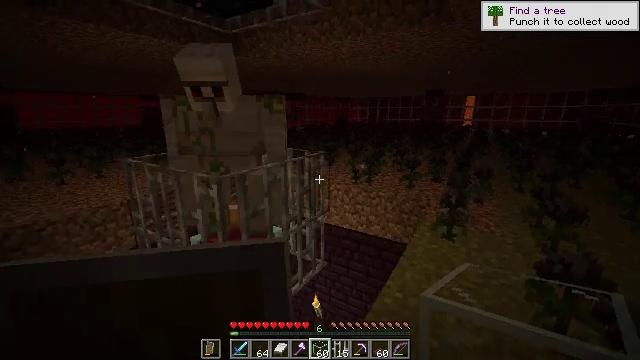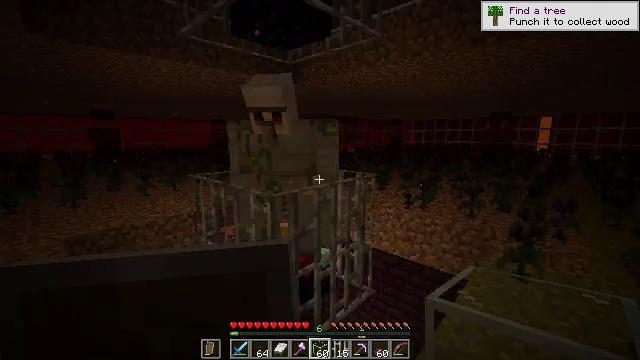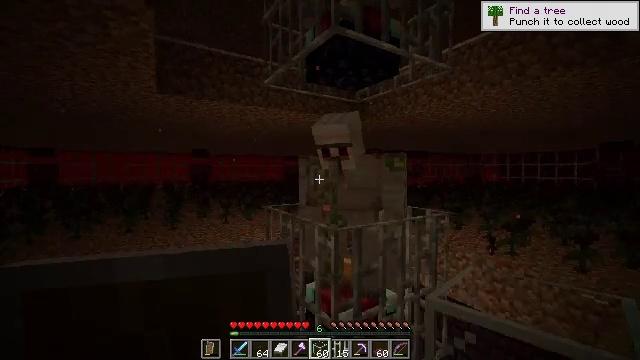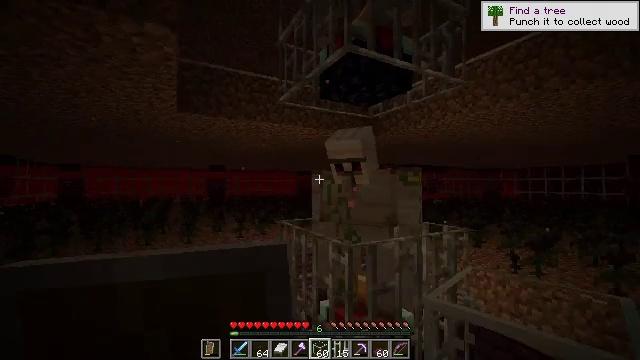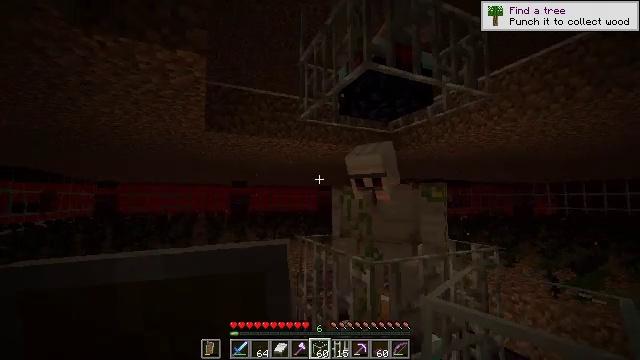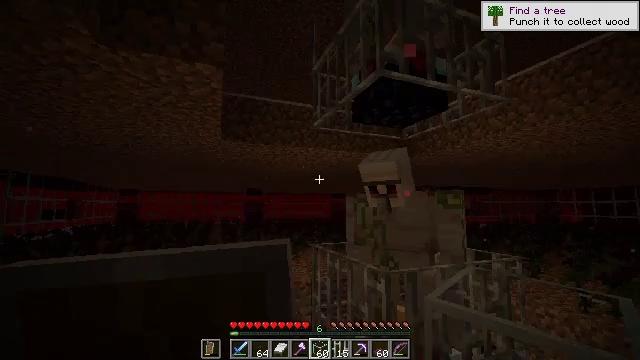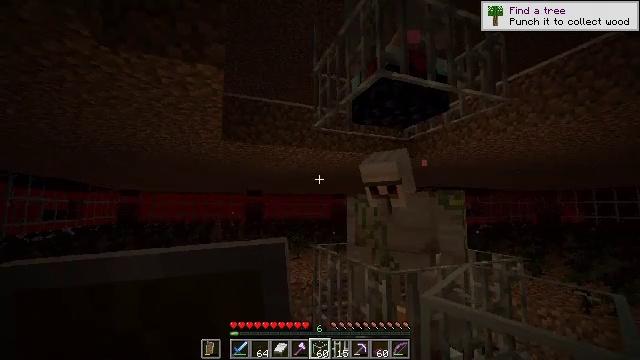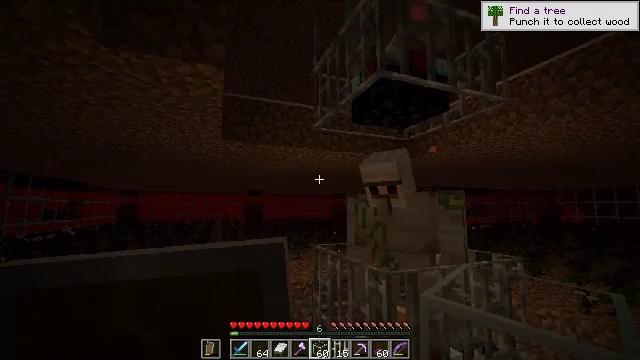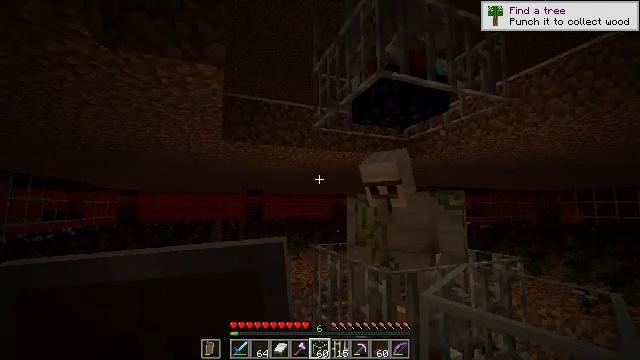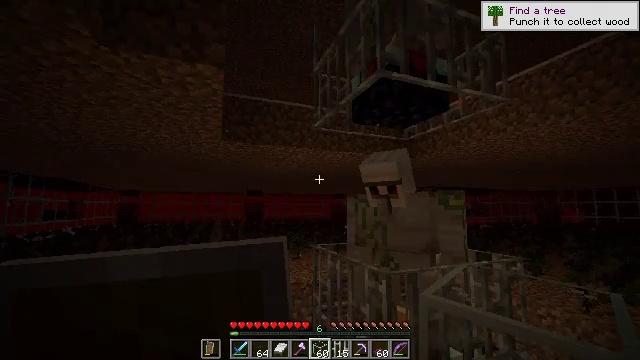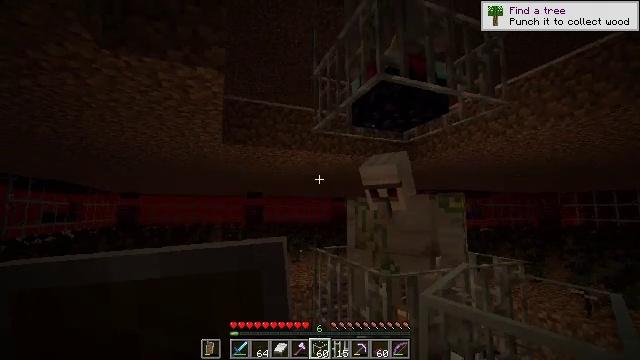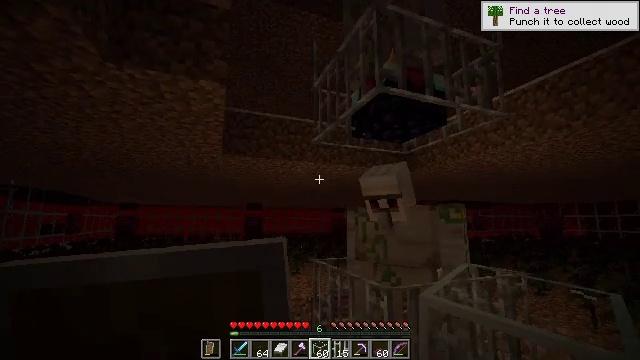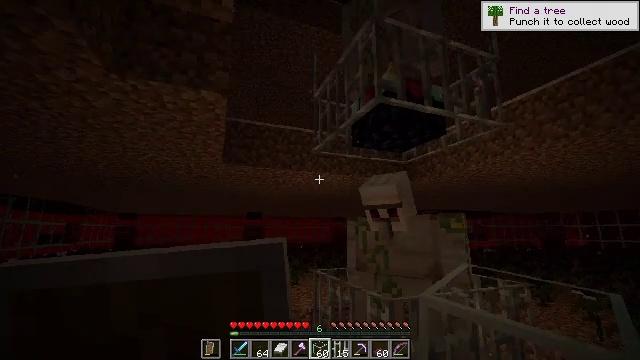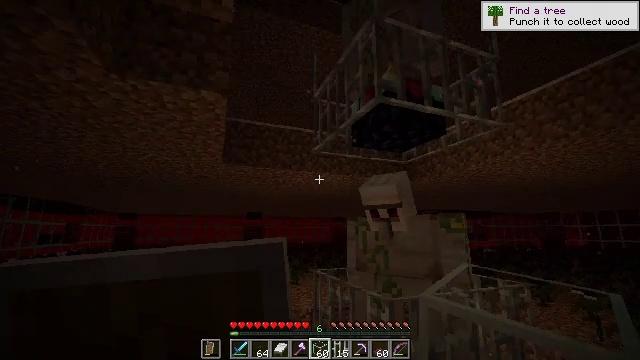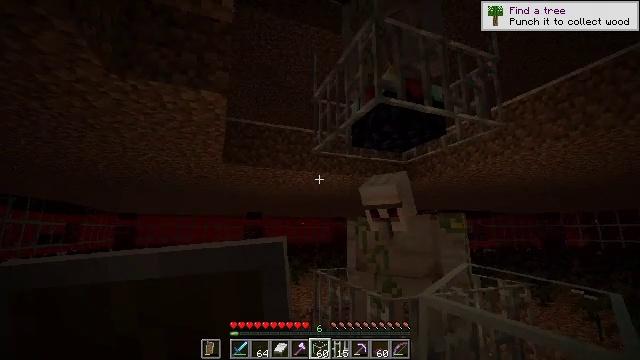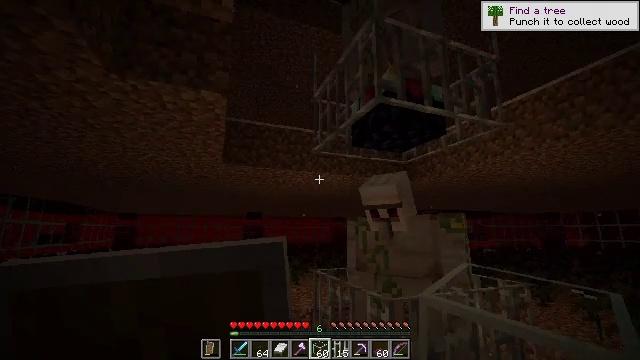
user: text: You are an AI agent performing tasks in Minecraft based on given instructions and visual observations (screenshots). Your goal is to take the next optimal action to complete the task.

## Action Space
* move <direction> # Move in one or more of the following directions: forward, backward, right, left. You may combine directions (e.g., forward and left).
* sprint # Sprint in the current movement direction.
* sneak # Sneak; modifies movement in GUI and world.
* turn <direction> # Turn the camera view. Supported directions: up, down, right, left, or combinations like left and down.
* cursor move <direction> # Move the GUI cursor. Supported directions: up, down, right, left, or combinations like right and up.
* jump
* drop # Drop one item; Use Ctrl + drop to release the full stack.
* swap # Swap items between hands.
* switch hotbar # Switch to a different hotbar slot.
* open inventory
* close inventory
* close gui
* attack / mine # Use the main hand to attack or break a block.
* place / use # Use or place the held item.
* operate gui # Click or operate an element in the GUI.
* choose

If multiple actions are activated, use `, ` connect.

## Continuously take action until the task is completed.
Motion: motion action
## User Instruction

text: Collect the rare wither rose.
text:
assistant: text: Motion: turn left and up
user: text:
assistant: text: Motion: turn left and up
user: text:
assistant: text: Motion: turn left and up
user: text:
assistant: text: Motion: turn left and up
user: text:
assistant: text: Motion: turn left and up
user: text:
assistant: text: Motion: no_op
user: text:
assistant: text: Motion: no_op
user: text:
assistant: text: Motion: no_op
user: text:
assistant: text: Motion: no_op
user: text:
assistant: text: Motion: no_op
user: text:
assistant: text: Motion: turn up
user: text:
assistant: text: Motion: turn up
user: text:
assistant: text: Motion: no_op
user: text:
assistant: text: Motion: no_op
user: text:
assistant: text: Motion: no_op
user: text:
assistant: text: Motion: no_op
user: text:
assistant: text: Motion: turn down
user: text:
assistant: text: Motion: turn right and down
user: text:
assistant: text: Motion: turn right and down
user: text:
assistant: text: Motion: turn down
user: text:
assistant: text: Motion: turn down
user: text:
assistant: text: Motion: turn right and down
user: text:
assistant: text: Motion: turn right and down
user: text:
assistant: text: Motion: turn right and down
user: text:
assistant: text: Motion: turn right and down
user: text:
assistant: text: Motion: turn right
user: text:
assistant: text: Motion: turn right and up
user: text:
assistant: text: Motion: turn right
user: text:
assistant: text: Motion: turn right
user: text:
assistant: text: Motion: no_op